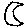
Label: moon